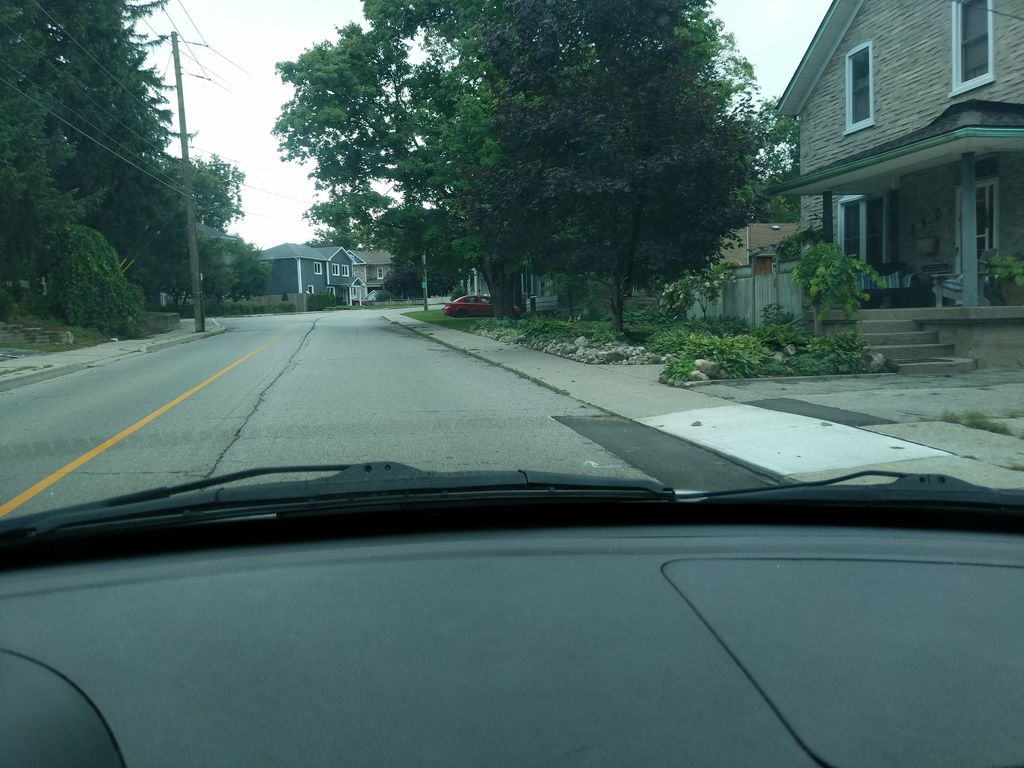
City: kitchener-waterloo